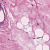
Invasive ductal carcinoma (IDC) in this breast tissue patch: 0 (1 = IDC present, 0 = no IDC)